Question: What is the return estimate?
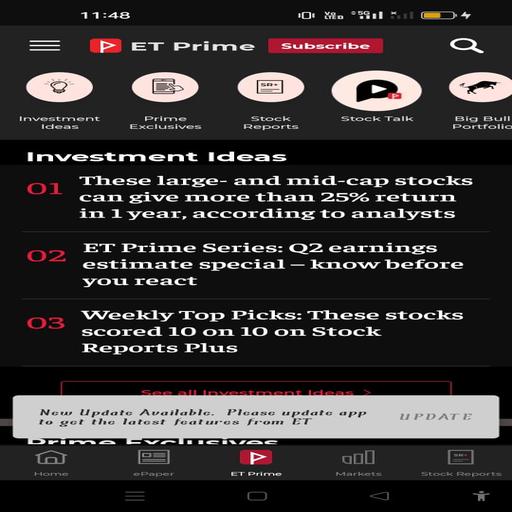
Answer: More than 25%